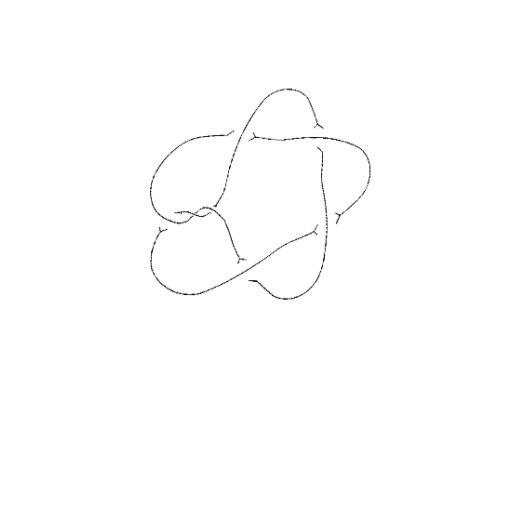
Crossing number: 7